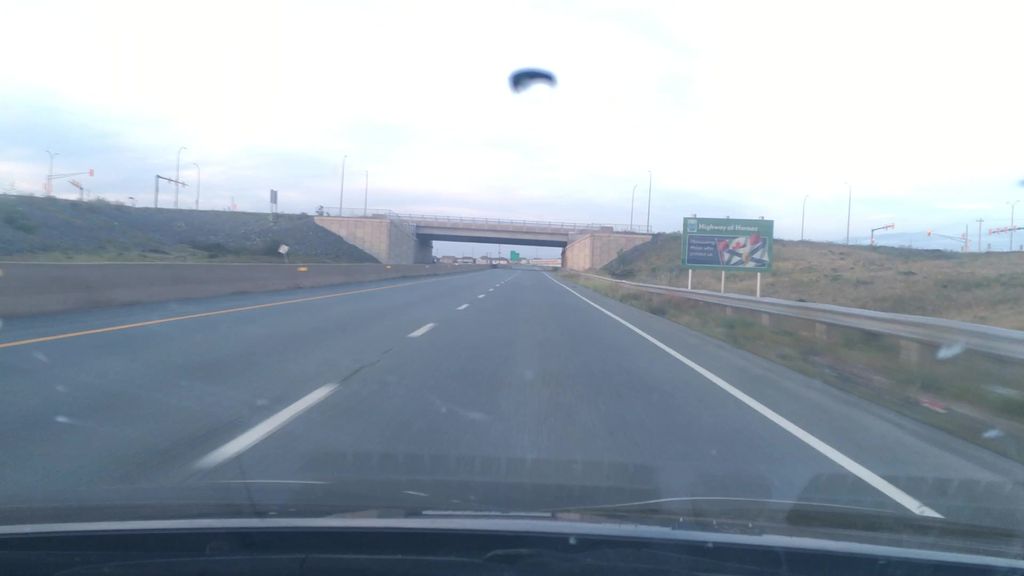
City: halifax